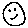
Label: smiley face